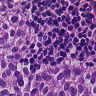
Metastatic tissue present: yes